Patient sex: F
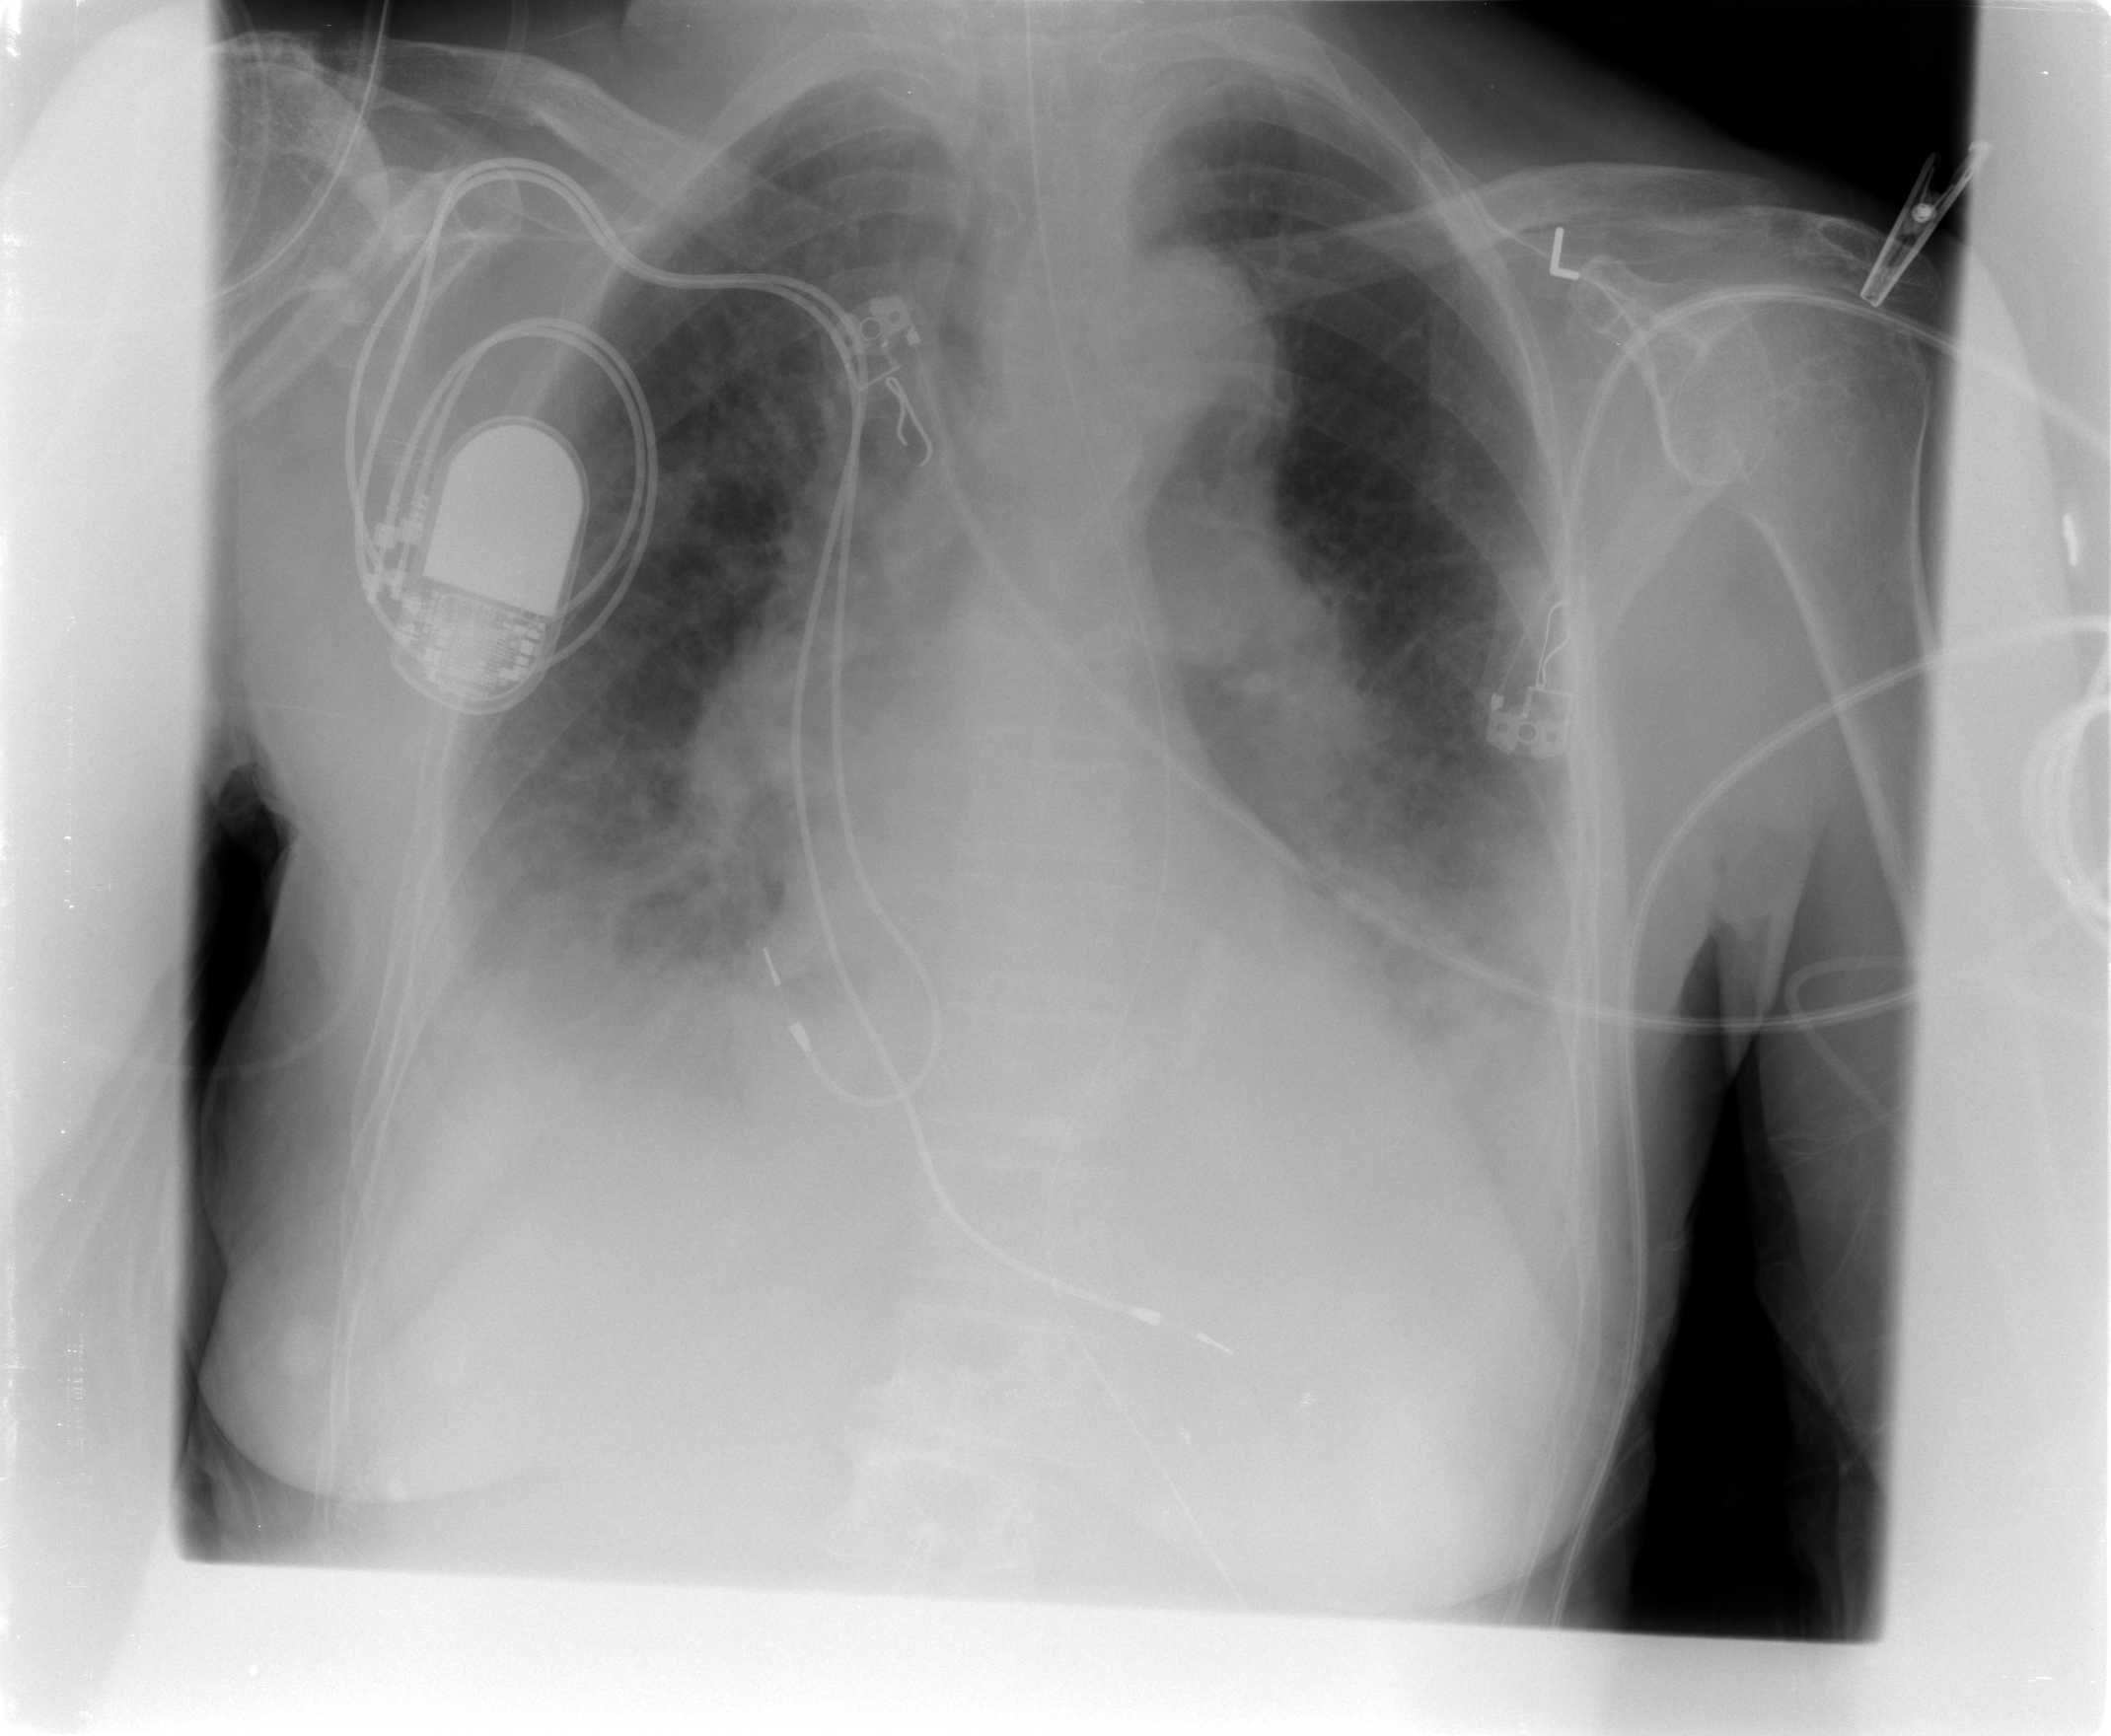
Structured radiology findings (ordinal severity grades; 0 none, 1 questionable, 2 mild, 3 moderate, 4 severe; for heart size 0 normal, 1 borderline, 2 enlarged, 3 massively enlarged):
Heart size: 2
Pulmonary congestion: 2
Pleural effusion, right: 2
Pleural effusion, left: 2
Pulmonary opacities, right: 2
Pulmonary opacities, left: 2
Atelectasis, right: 2
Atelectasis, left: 2